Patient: sex F, age 56
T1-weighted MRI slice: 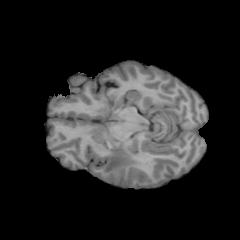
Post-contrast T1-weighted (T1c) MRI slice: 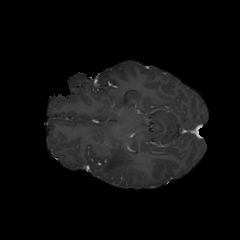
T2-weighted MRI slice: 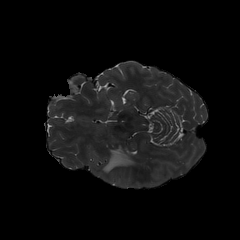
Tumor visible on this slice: yes
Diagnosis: Glioblastoma, IDH-wildtype
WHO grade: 4